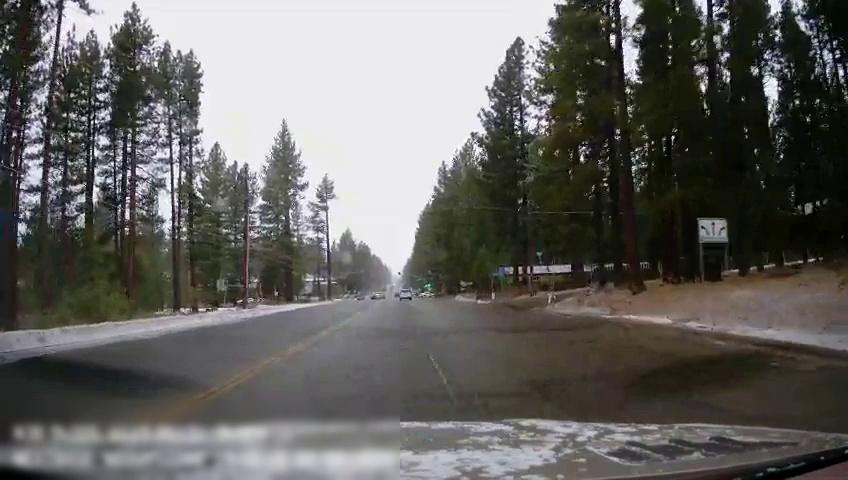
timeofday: Day
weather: Snowy
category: Drivable Space
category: Vehicles | Van
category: Lanes | Current Lane
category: Traffic | Signs